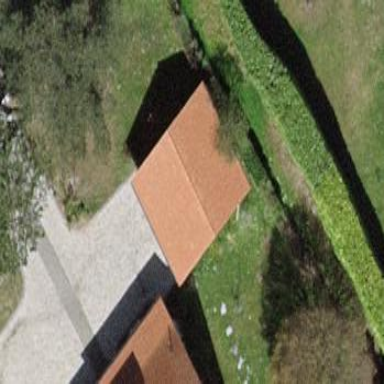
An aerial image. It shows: Garage building.